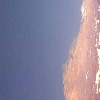
Label: water